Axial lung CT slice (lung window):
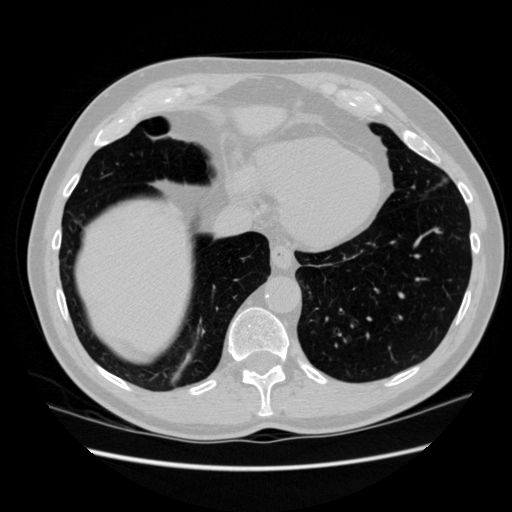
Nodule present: no